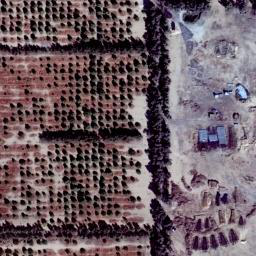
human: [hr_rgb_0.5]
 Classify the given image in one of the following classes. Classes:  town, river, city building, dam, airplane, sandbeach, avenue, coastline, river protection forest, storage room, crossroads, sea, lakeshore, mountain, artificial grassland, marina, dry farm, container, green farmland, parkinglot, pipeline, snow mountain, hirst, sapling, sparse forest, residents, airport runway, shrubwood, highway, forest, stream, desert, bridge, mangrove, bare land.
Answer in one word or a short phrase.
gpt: dry farm